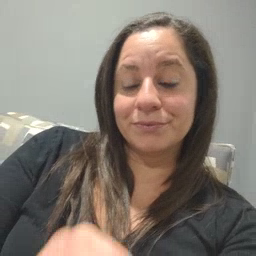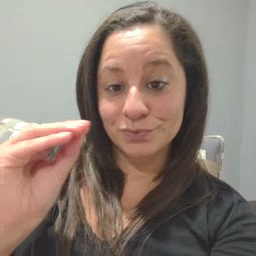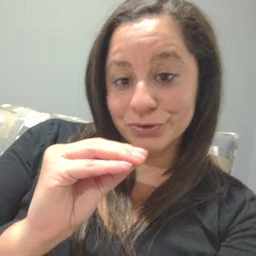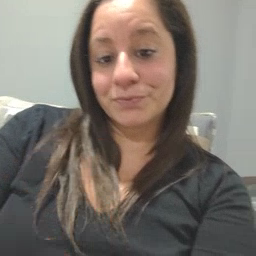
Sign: kiss